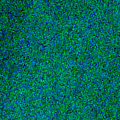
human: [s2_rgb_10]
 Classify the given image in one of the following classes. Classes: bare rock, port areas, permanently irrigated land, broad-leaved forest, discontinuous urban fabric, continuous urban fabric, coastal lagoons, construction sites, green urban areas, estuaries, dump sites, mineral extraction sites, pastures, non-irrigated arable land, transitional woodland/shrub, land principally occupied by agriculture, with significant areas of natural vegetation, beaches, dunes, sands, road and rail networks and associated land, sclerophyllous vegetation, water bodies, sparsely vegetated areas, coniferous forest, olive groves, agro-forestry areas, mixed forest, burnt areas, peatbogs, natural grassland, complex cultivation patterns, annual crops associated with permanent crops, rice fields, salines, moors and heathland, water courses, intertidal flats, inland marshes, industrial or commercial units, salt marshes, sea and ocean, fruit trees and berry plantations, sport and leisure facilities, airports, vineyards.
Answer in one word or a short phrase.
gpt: sea and ocean